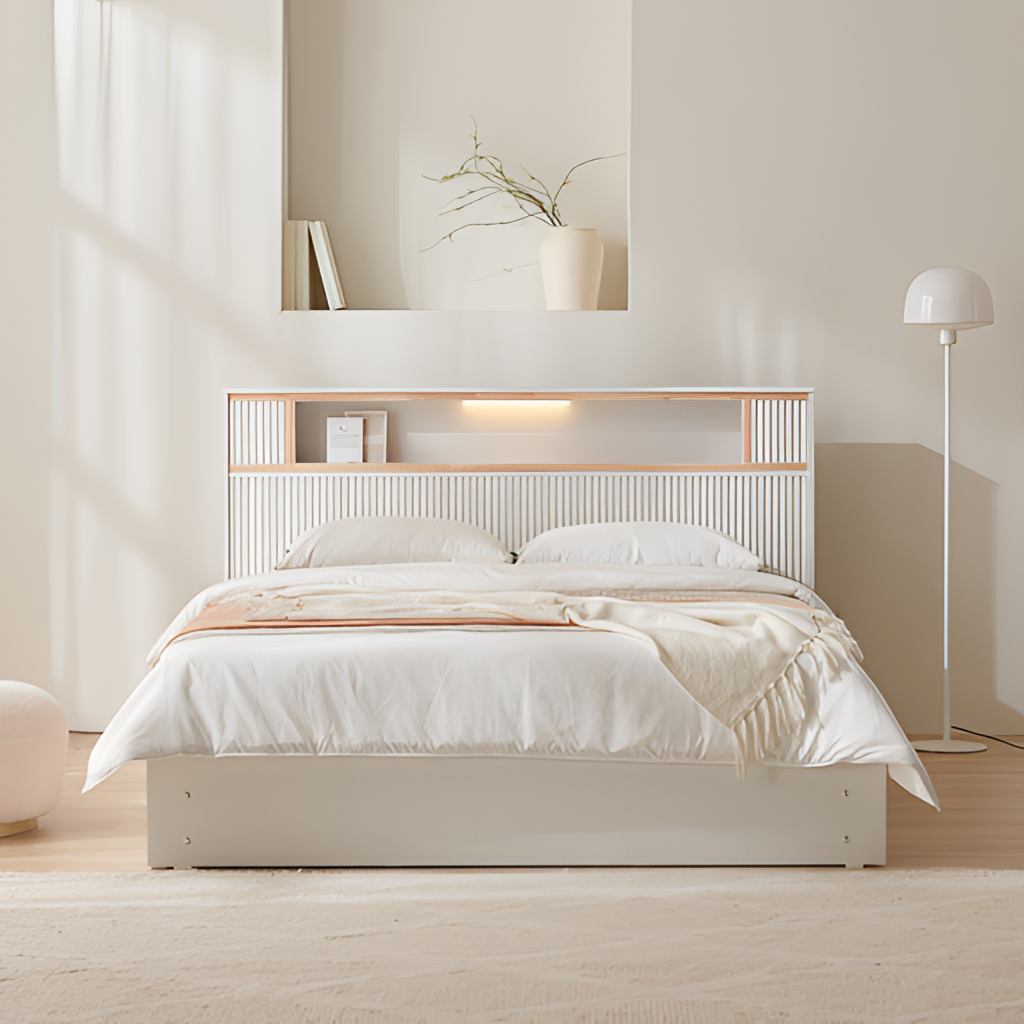
white wood illuminated headboard bed, bedroom, minimalist, wood flooring, with plank pattern, paint wallpaper, with solid pattern